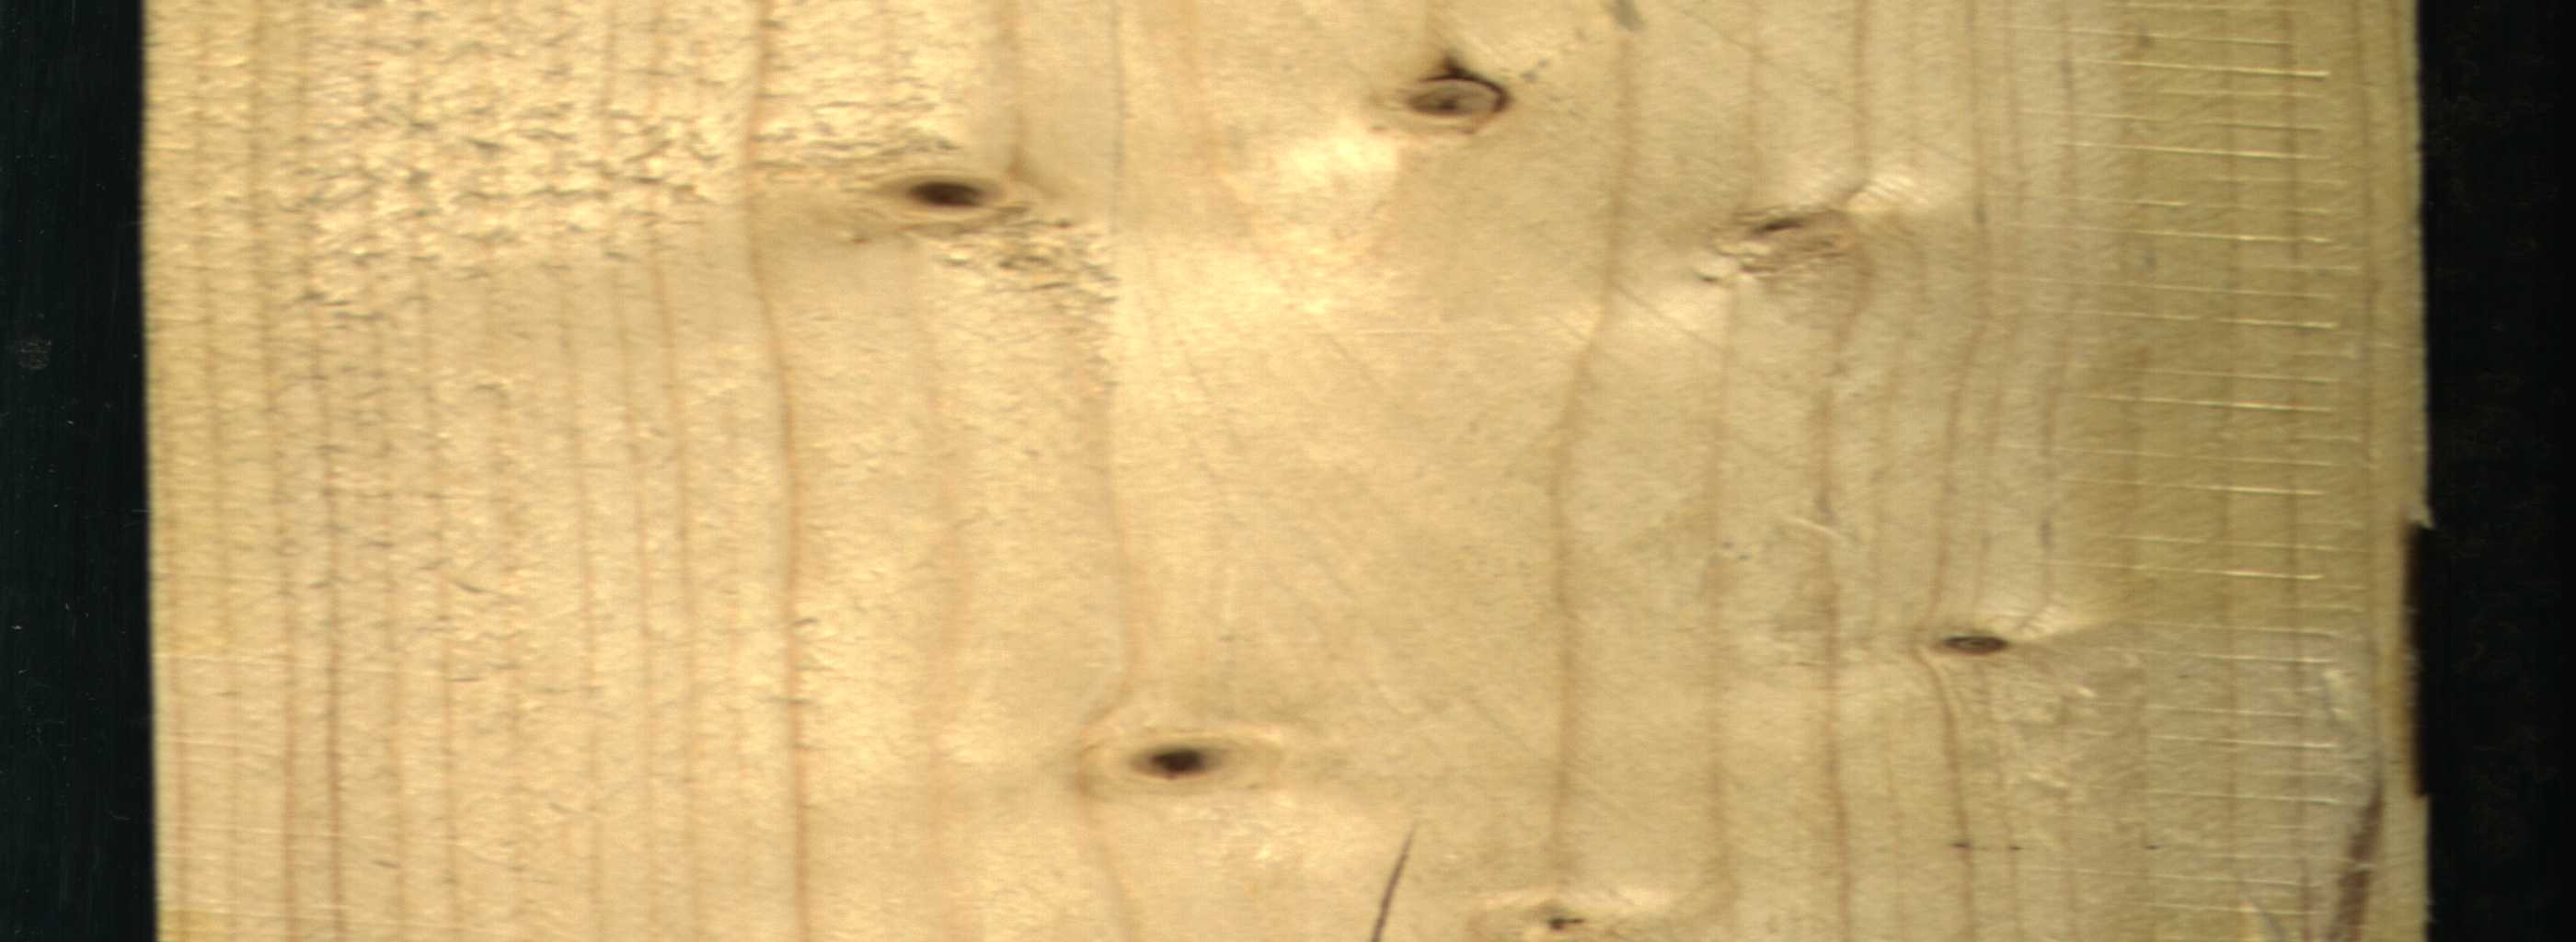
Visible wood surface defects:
resin
Crack
Dead_Knot
Dead_Knot
Live_Knot
Live_Knot